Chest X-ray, PA view. Patient: 66 years old, sex M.
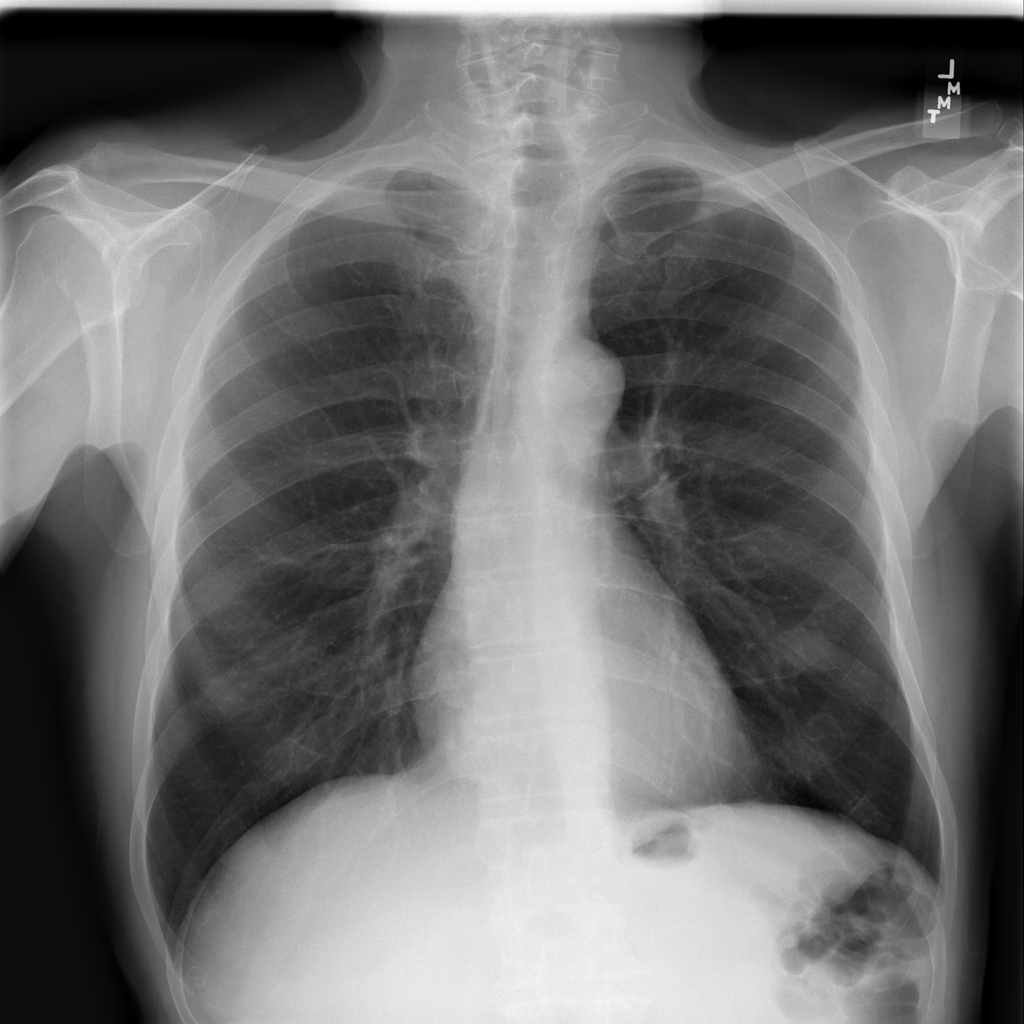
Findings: Emphysema